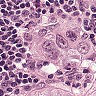
Metastatic tissue present: yes